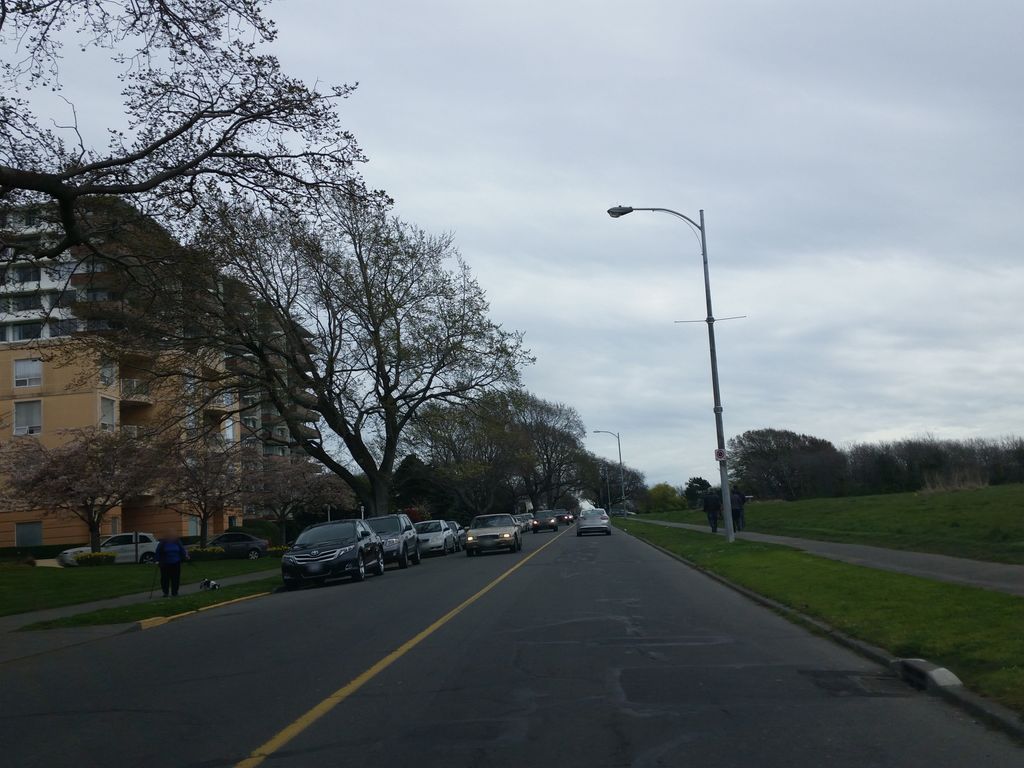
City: victoria